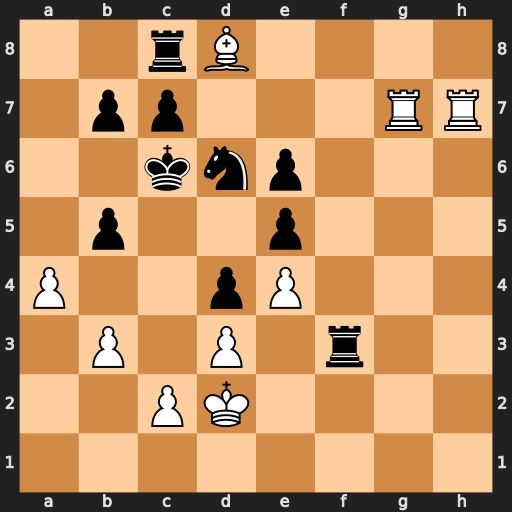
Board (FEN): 2rB4/1pp3RR/2knp3/1p2p3/P2pP3/1P1P1r2/2PK4/8
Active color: w
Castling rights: -
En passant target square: -
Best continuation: Rxc7+ Rxc7 Rxc7+